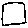
Label: square